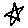
Label: star